Question: I am building RESTful mobile app and I like the default behaviour when resource is not found. jQuery Mobile shows this:

However, when I do my custom AJAX in onError (because resource is not found) I'd like to show fancy message (however, nothing happens in my code, default behavior is ignored):
'''
$("#some-place").bind("pageshow", function() {
$.ajax({
type: "POST",
url: "some-place/places.json",
cache: false,
dataType: "json",
success: onSuccessInitPlaces,
error: onErrorInitPlaces
});
return false;
});
function onSuccessInitPlaces(data, status) {
// do stuff, not important atm
}
function onErrorInitPlaces(data, status) {
// pseudocode I'd like to invoke for real
// should show attached picture
invokeFancyErrorLoadingPage();
}
'''
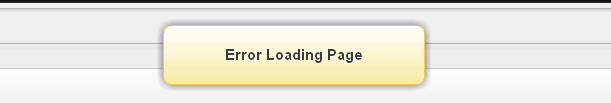
Answer: '''
//show error message
$( "<div class='ui-loader ui-overlay-shadow ui-body-e ui-corner-all'><h1>YOUR MESSAGE</h1></div>" )
.css({ "display": "block", "opacity": 0.96, "top": $(window).scrollTop() + 100 })
.appendTo( $.mobile.pageContainer )
.delay( 800 )
.fadeOut( 400, function() {
$( this ).remove();
});
'''